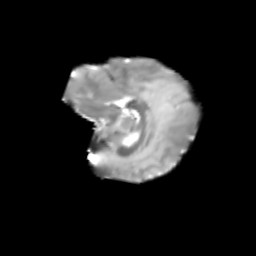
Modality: T2w
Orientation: sagittal
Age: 6
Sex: female
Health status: healthy